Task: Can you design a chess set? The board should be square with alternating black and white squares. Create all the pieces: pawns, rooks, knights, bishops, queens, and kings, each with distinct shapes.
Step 3054:
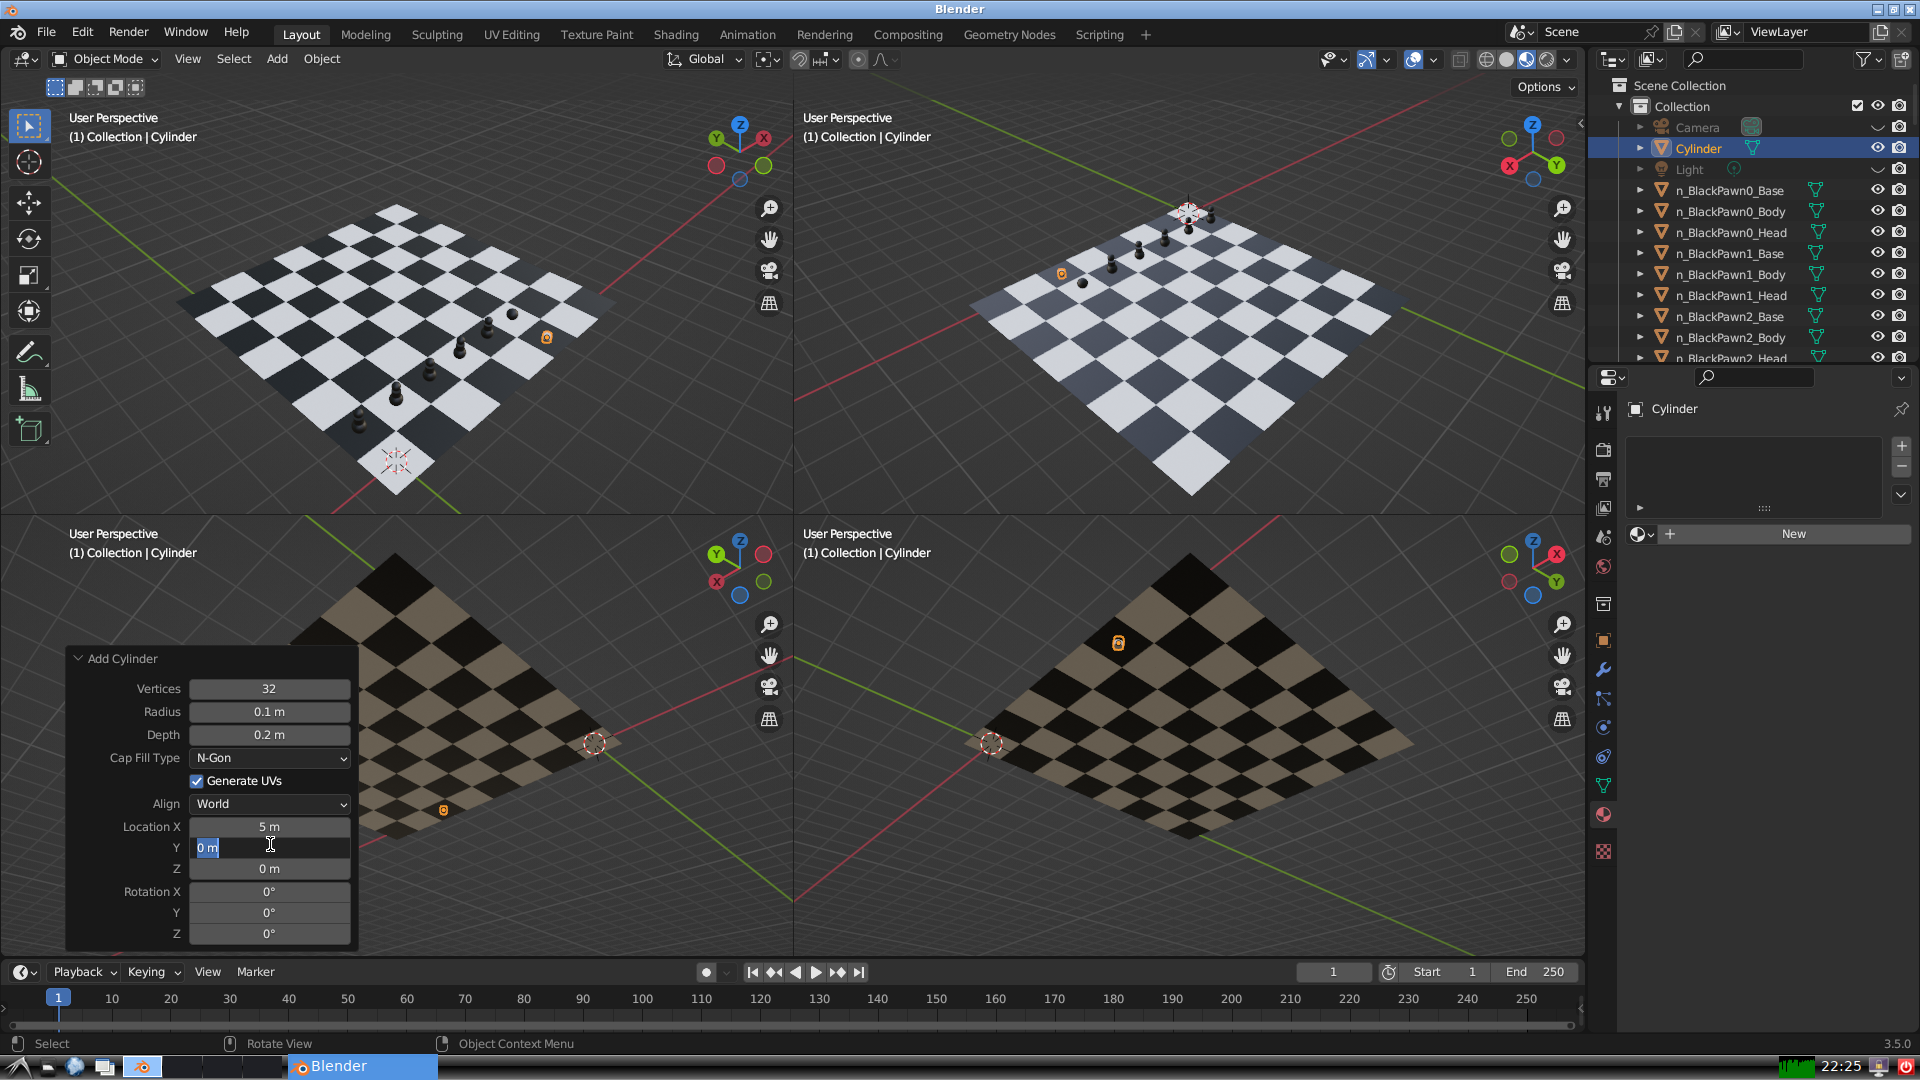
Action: input_text: 1.0